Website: crate-barrel
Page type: customer-info-address
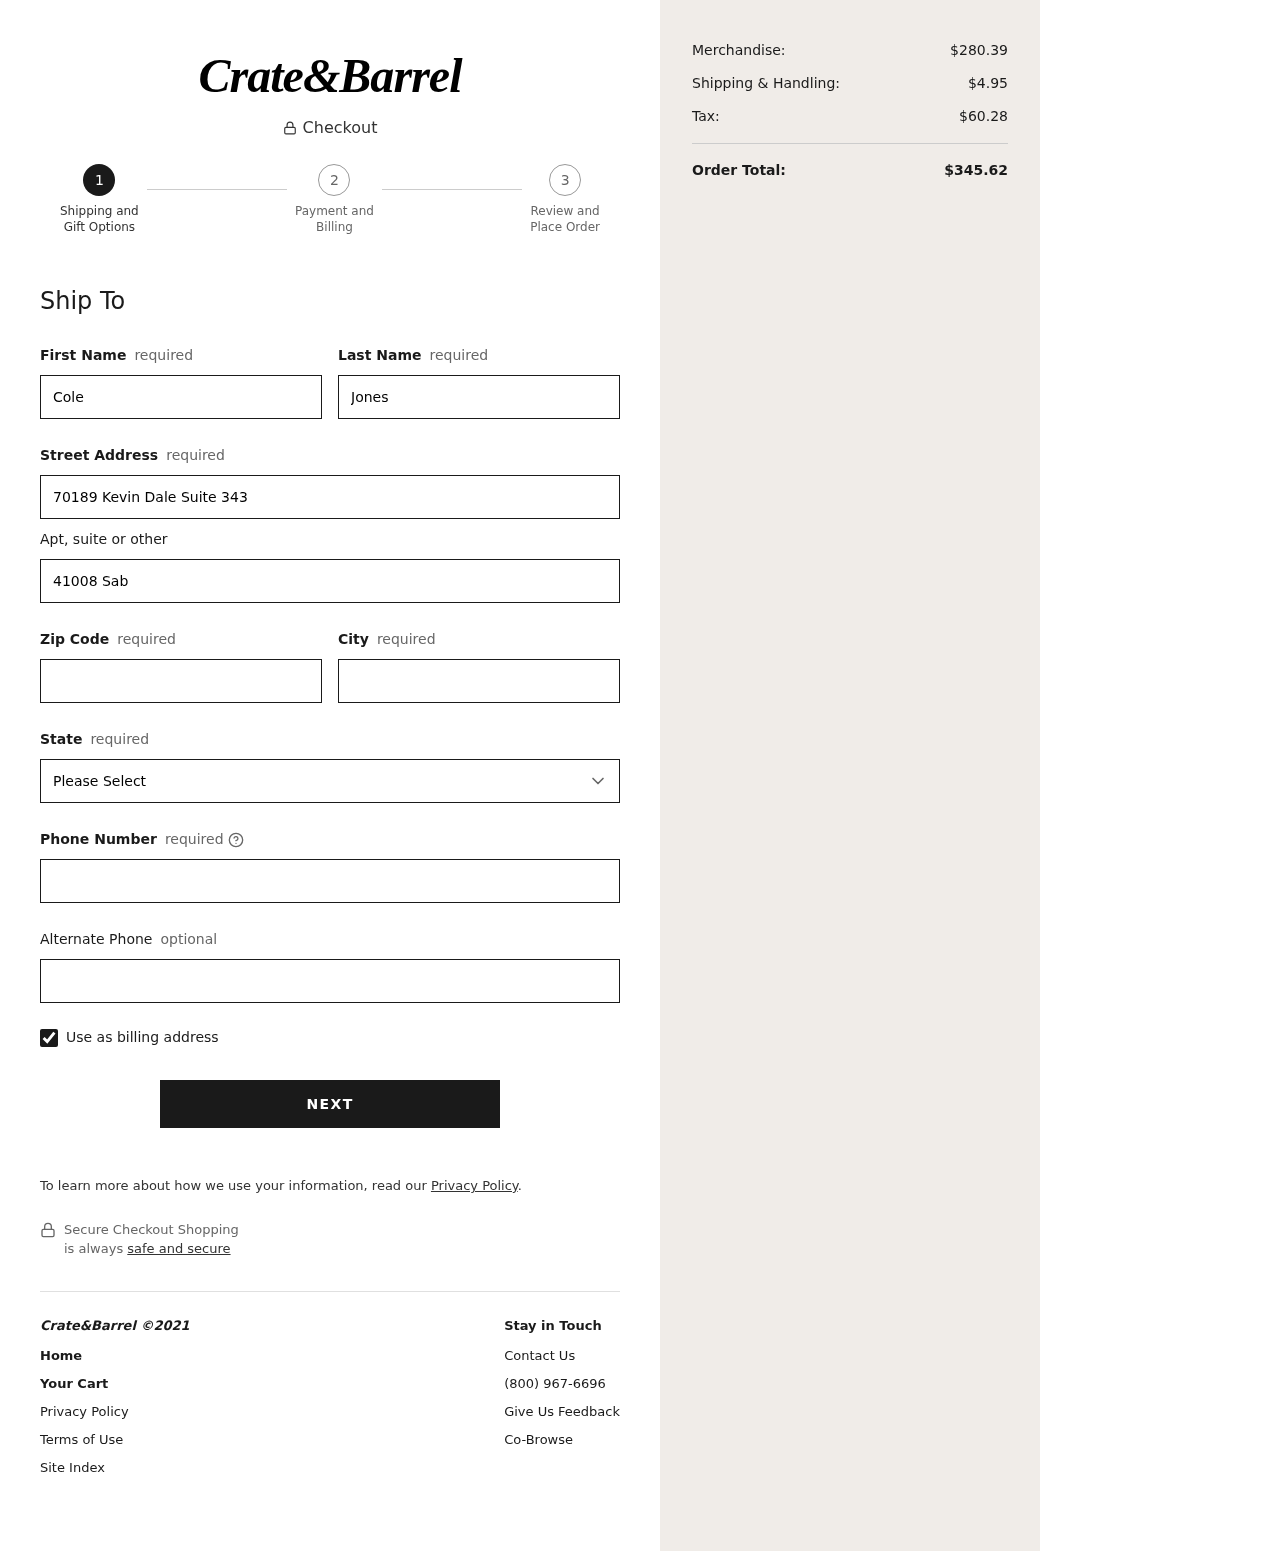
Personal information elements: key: PII_STATE
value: Illinois
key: PII_FIRSTNAME
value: Cole
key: PII_LASTNAME
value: Jones
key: PII_STREET
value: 70189 Kevin Dale Suite 343
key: PII_STREET2
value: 41008 Sabrina Underpass Apt. 343
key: PII_POSTCODE
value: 54391
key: PII_CITY
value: West William
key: PII_PHONE
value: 5189030208
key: PII_PHONE_ALT
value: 2668047002
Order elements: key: ORDER_SUBTOTAL
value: $280.39
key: ORDER_SHIPPING_COST
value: $4.95
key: ORDER_TAX
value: $60.28
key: ORDER_TOTAL
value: $345.62